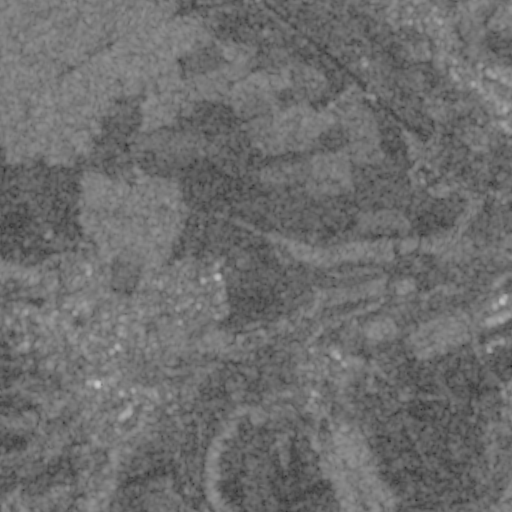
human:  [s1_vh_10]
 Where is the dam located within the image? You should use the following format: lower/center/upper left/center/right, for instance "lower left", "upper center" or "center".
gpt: The dam is located in the lower left of the image.
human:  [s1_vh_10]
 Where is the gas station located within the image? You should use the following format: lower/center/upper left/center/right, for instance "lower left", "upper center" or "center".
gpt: The gas station is located in the upper right of the image.
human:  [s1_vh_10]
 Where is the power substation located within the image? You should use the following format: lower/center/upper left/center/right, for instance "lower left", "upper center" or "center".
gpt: The power substation is located in the lower right of the image.
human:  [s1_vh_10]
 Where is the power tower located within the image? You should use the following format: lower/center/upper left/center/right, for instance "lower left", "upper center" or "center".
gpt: The power tower is located in the lower right of the image.
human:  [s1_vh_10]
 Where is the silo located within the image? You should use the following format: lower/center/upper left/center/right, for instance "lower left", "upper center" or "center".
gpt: The silo is located in the lower left of the image.
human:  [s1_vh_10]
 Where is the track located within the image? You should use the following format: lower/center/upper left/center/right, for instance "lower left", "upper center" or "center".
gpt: The track is located in the lower center of the image.
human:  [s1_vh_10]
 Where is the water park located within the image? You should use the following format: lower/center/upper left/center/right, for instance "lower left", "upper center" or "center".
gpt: The water park is located in the lower center of the image.
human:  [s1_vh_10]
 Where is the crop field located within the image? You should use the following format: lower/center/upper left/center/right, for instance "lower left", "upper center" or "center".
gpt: There is no crop field in the image.

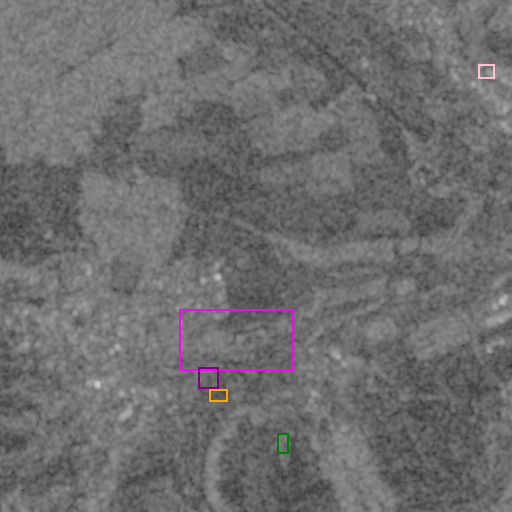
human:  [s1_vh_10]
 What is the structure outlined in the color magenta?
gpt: The structure outlined in magenta is a crop field.
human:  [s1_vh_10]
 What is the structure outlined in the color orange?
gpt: The structure outlined in orange is a park.
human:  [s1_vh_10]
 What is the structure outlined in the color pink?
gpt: The structure outlined in pink is a parking lot.
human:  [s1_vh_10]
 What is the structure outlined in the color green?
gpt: The structure outlined in green is a power substation.
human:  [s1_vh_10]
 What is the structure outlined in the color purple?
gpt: The structure outlined in purple is a water park.
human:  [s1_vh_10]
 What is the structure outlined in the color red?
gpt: There is no red outline.